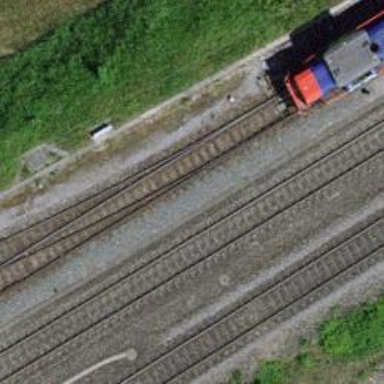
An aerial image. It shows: Railway switch.